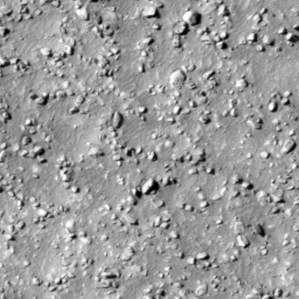
Label: non_frost